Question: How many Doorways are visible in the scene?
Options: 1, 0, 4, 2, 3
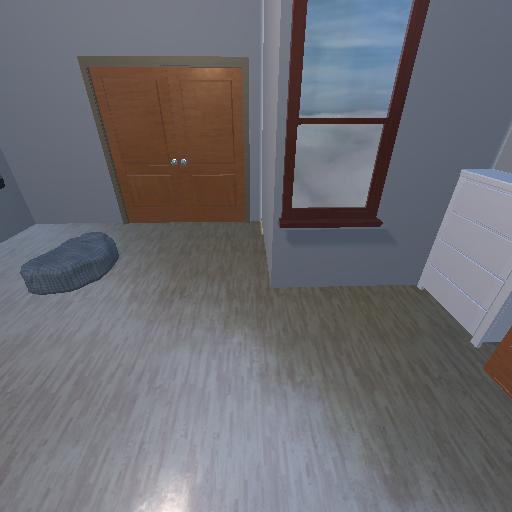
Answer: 1